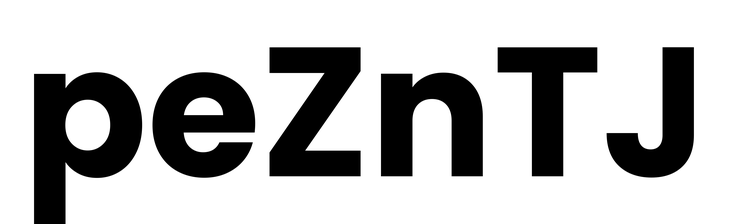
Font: Poppins-Bold